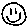
Label: smiley face